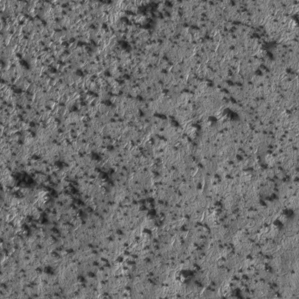
Label: frost